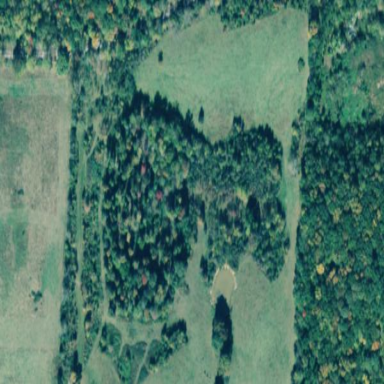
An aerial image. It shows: Serene woodland landscape.